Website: lowes
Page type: customer-info-address
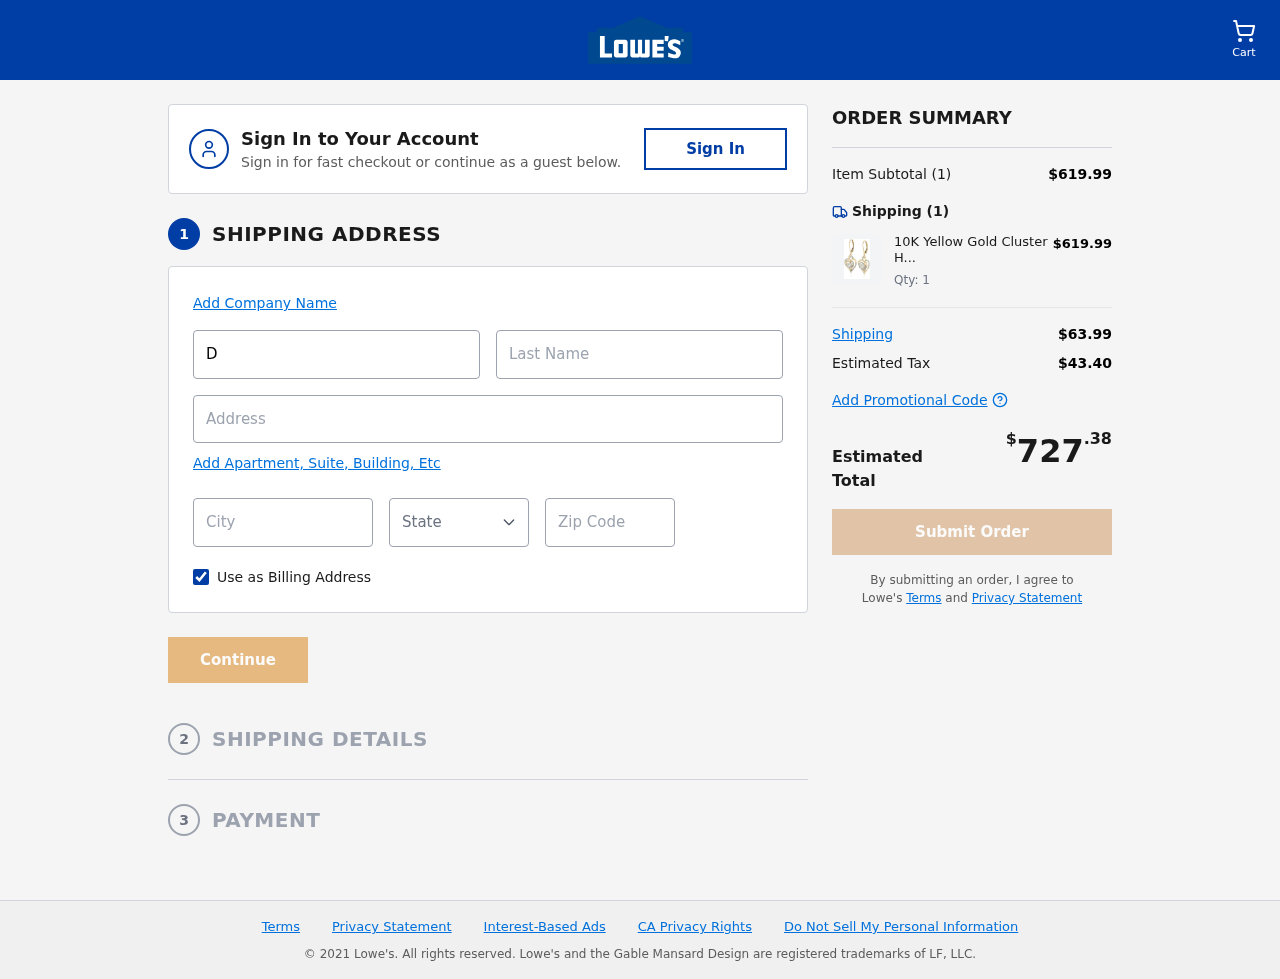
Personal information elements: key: PII_CITY
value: North Adammouth
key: PII_FIRSTNAME
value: David
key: PII_LASTNAME
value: Austin
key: PII_POSTCODE
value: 20697
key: PII_STATE_ABBR
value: RI
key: PII_STREET
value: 4541 Gina Parks Apt. 483
Product elements: key: PRODUCT1_NAME
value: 10K Yellow Gold Cluster Heart Diamond Drop Earrings (1/2 cttw, I-JColor, I2-I3 Clarity)
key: PRODUCT1_PRICE
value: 619.99
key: PRODUCT1_QUANTITY
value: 1
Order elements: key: ORDER_NUM_ITEMS
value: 1
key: ORDER_SUBTOTAL
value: $619.99
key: ORDER_NUM_ITEMS2
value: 1
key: ORDER_SHIPPING_COST
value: $63.99
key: ORDER_TAX
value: $43.40
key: ORDER_TOTAL
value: $727.38